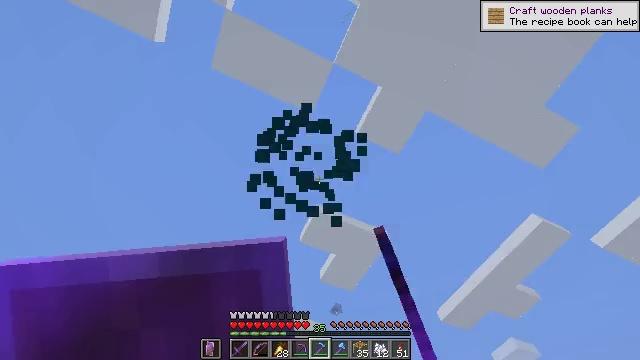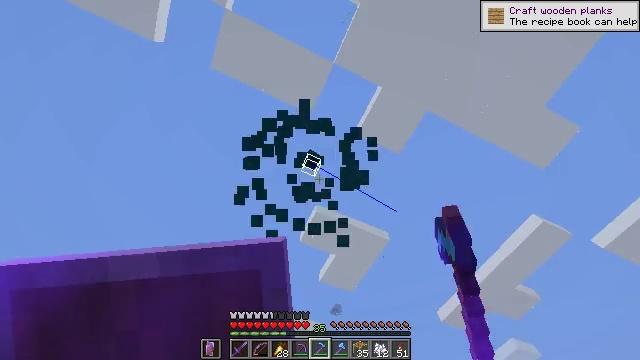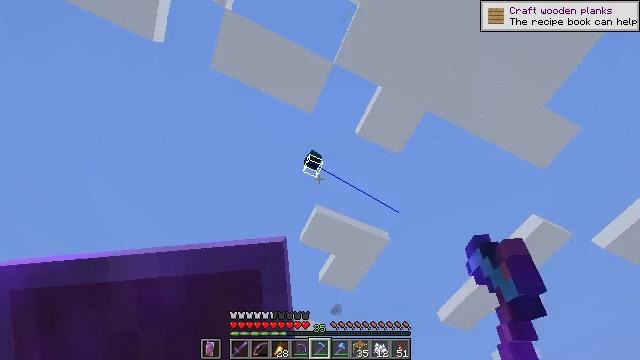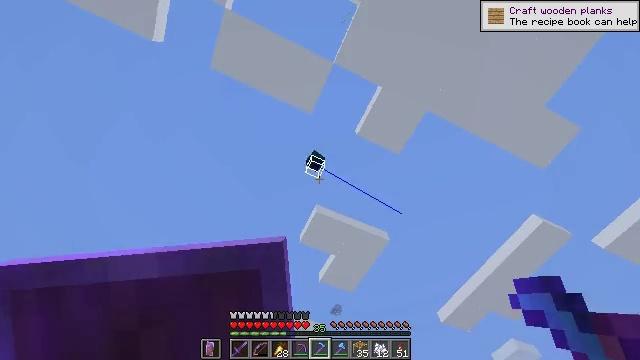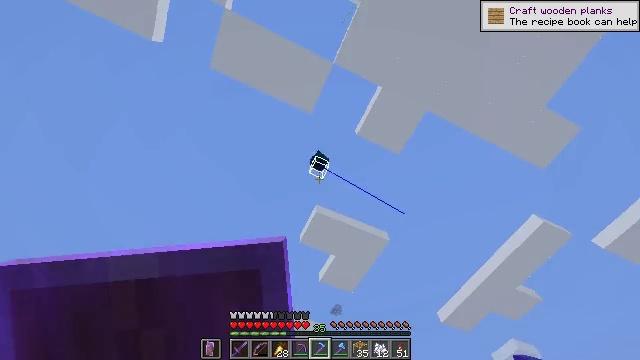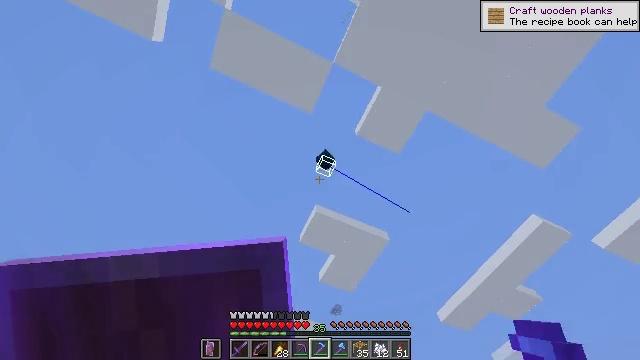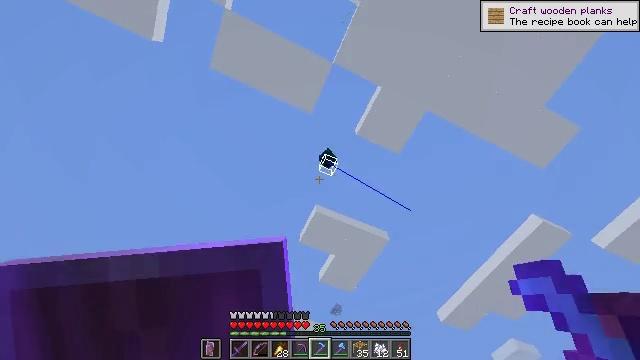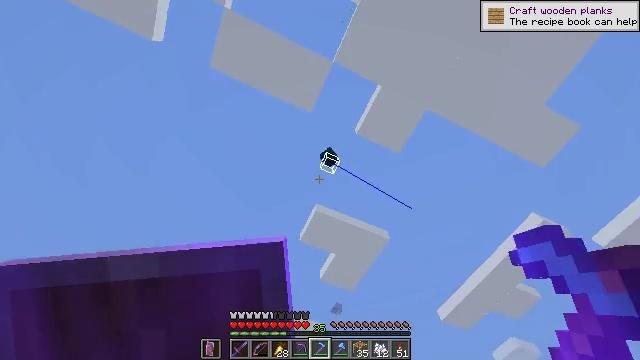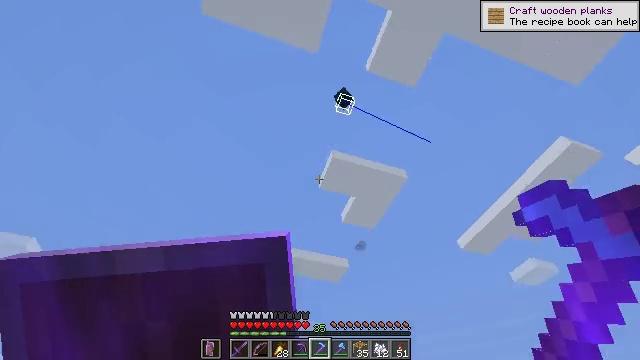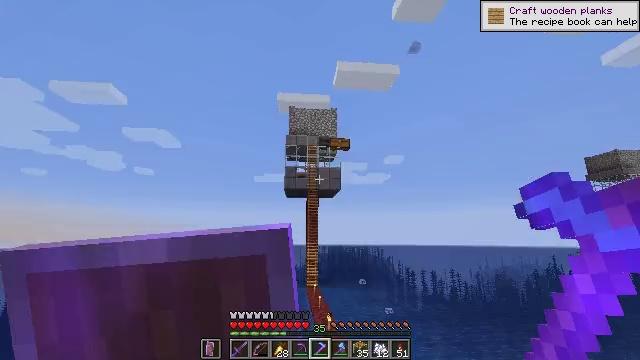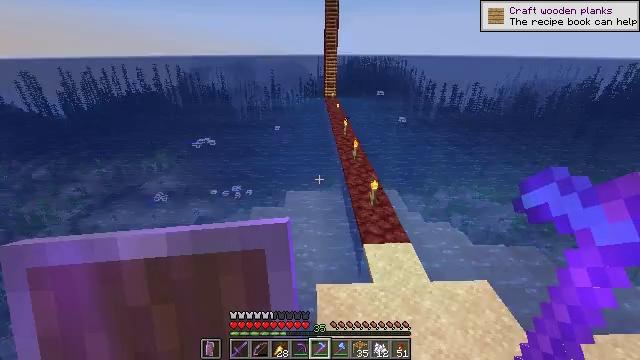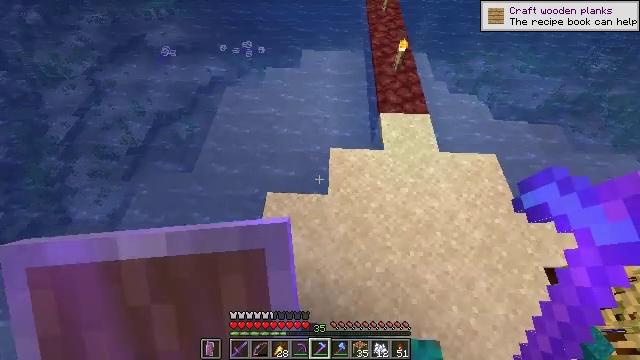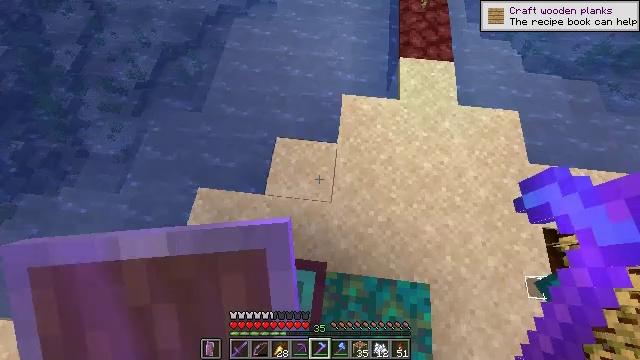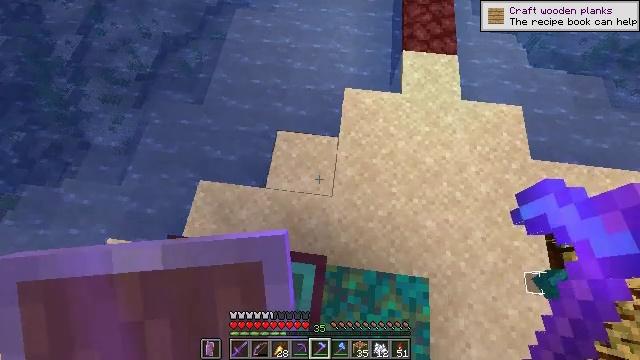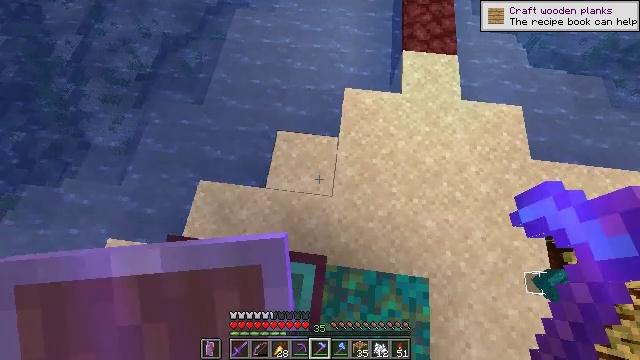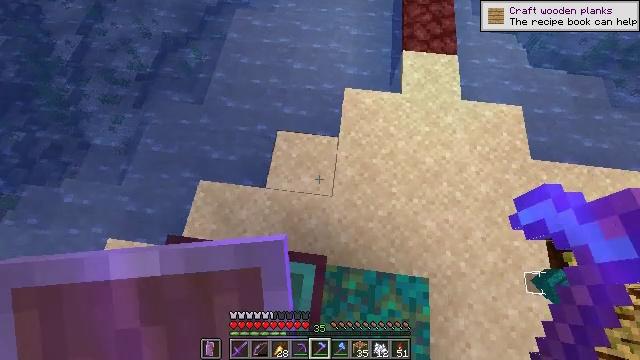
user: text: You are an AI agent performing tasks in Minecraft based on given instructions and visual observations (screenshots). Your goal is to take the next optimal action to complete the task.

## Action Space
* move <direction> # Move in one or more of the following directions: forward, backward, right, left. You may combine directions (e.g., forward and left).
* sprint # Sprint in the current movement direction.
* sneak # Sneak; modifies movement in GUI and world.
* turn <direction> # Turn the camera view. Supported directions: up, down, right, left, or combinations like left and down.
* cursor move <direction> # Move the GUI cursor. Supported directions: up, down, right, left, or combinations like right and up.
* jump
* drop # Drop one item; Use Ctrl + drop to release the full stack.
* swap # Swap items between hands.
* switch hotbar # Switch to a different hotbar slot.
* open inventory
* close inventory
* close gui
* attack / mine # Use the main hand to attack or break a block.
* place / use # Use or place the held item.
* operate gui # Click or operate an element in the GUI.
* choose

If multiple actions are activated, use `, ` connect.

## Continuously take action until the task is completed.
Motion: motion action
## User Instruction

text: Mine the warped stem in the Nether.
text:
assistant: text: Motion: attack / mine, jump
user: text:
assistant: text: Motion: attack / mine, jump
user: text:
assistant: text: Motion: attack / mine, jump
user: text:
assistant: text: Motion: attack / mine, jump
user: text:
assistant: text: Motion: attack / mine, jump
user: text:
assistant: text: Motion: no_op
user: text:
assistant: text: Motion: no_op
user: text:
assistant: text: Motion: turn left and down
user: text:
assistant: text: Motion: turn left and down
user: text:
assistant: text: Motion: turn left and down
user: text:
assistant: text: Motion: turn left and down
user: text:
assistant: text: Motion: turn left and down
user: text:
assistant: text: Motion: turn down
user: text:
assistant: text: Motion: no_op
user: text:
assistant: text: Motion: no_op
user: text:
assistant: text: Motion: no_op
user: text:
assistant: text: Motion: no_op
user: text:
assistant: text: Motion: no_op
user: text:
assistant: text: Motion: no_op
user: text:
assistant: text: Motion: no_op
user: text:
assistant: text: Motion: no_op
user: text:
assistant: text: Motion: turn right and up
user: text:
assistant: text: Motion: move forward, turn right and up
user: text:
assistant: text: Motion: move forward, turn right and up
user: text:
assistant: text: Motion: move forward, turn right and up
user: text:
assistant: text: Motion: move forward
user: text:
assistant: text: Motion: move forward
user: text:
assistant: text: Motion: move forward
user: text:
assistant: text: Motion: move forward
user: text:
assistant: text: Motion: move forward